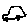
Label: car